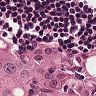
Metastatic tissue present: yes